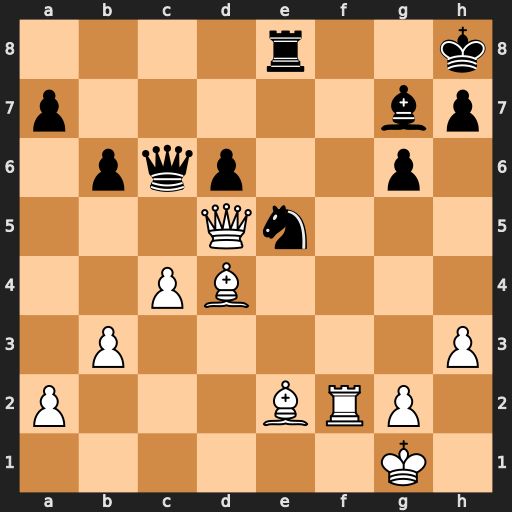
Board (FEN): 4r2k/p5bp/1pqp2p1/3Qn3/2PB4/1P5P/P3BRP1/6K1
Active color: w
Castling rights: -
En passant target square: -
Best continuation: Bxe5 Qxd5 Bxg7+ Kxg7 cxd5